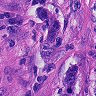
Metastatic tissue present: yes